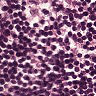
Metastatic tissue present: no